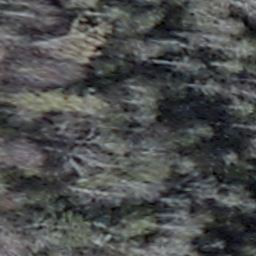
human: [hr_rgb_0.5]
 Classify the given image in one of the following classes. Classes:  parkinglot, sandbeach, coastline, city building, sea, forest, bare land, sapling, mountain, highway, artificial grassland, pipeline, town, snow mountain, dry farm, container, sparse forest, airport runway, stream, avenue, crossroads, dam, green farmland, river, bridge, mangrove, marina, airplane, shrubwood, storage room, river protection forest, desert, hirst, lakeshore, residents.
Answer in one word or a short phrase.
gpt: shrubwood